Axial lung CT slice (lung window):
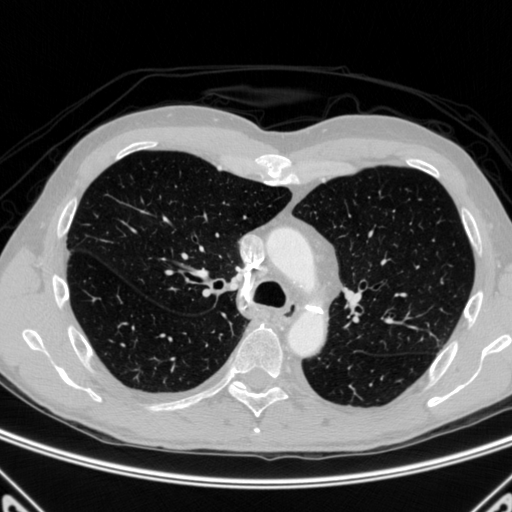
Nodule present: no